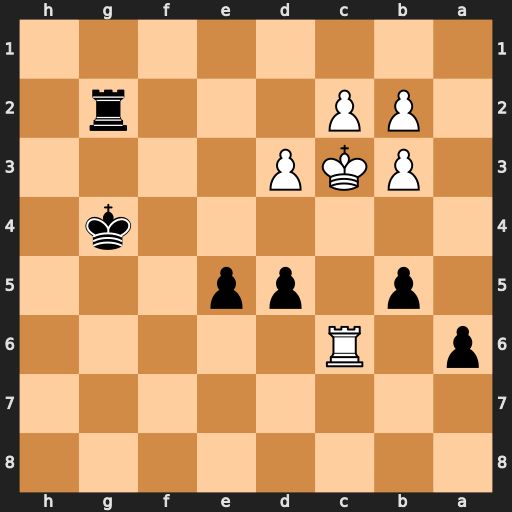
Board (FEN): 8/8/p1R5/1p1pp3/6k1/1PKP4/1PP3r1/8
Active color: b
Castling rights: -
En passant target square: -
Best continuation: a5 b4 a4